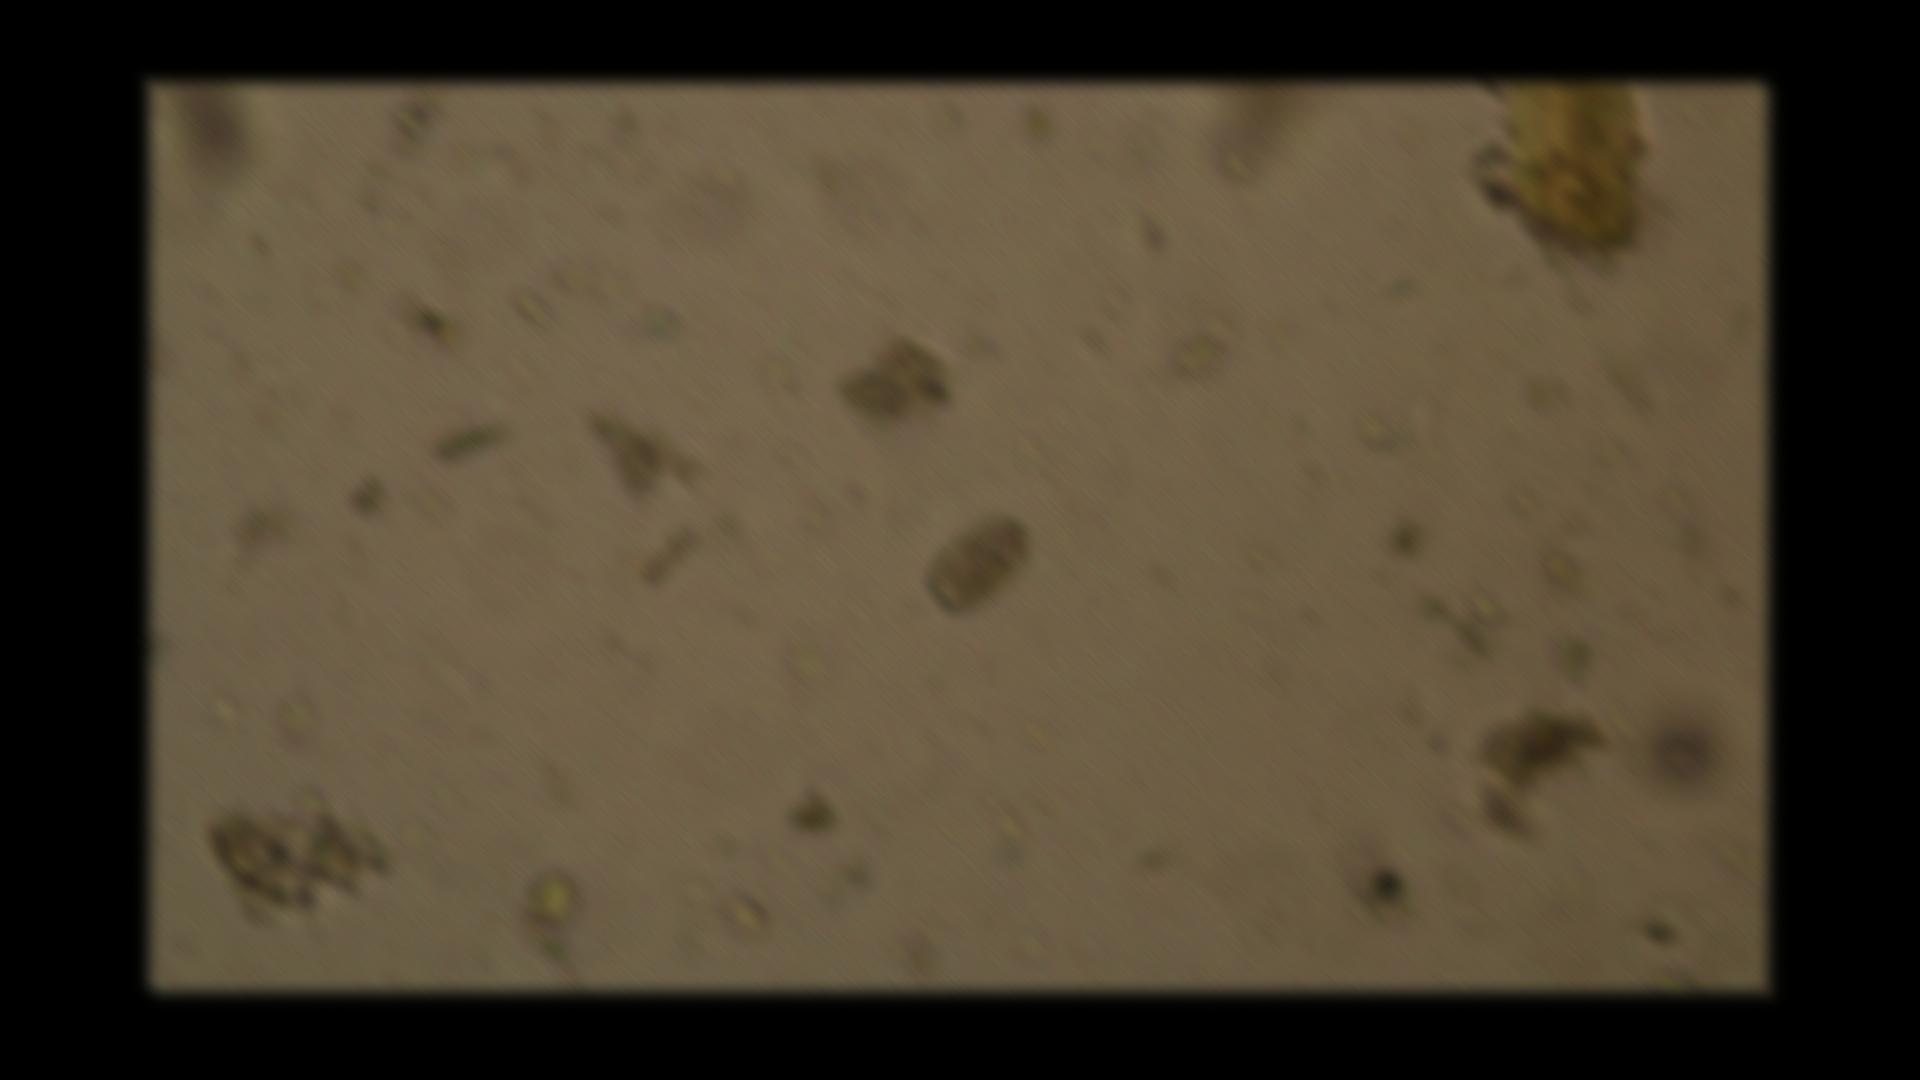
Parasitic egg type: Capillaria philippinensis